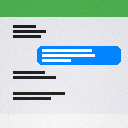
Screen state: on